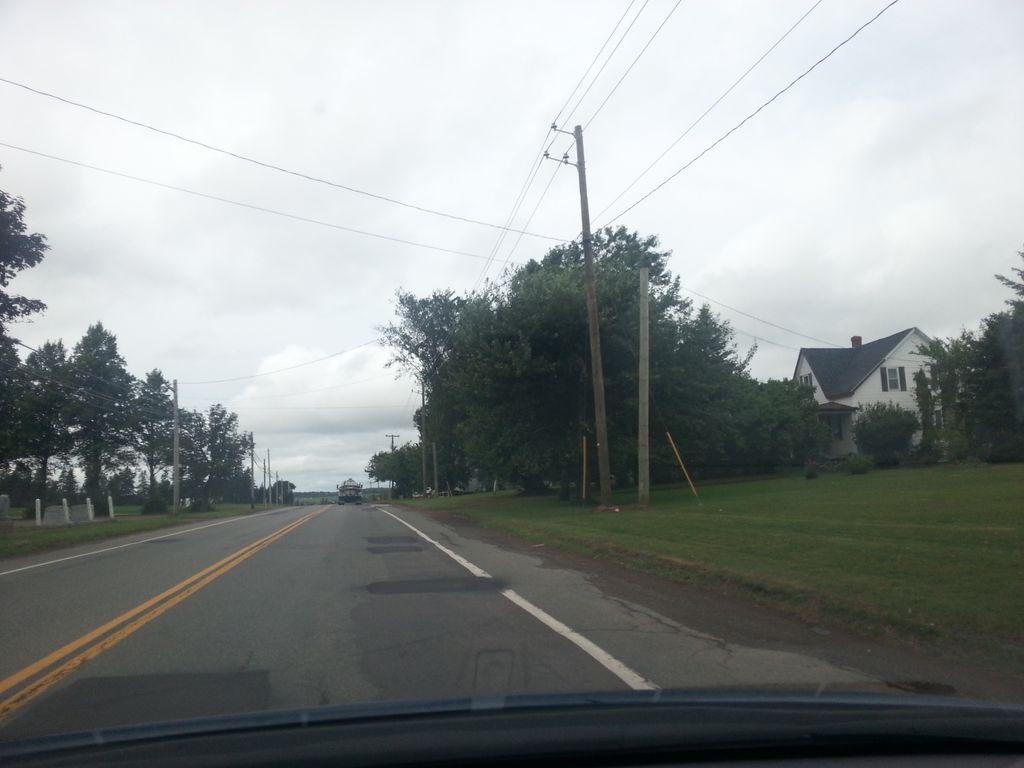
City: charlottetown